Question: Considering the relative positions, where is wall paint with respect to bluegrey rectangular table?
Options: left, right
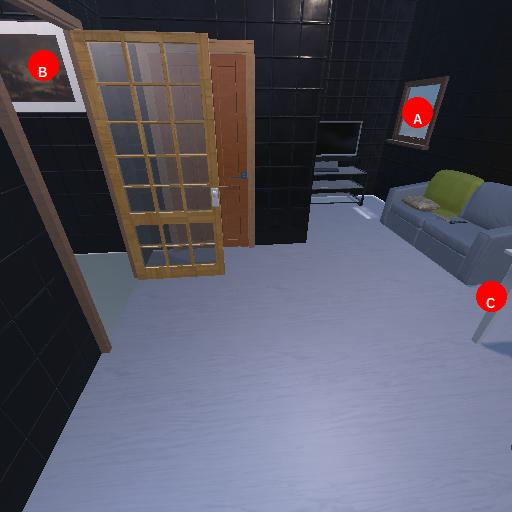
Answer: left